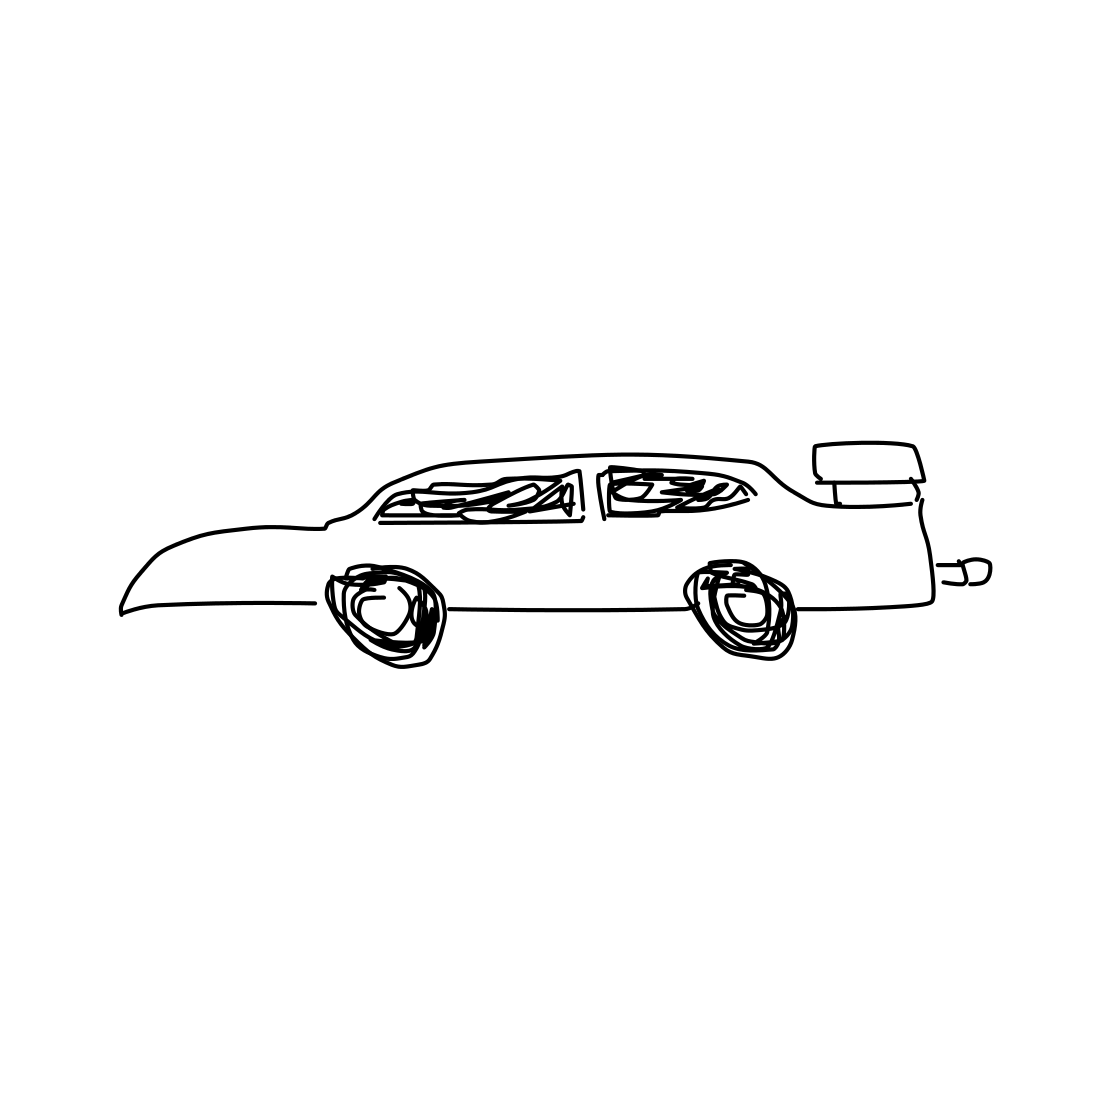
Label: race car